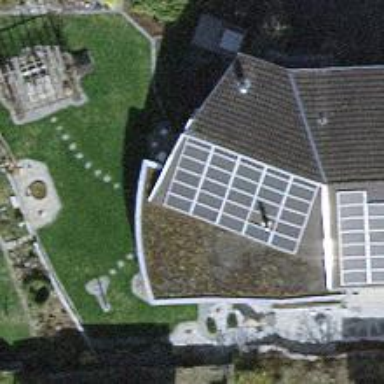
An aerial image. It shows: Solar power generator utilizing photovoltaic technology with solar photovoltaic panels.